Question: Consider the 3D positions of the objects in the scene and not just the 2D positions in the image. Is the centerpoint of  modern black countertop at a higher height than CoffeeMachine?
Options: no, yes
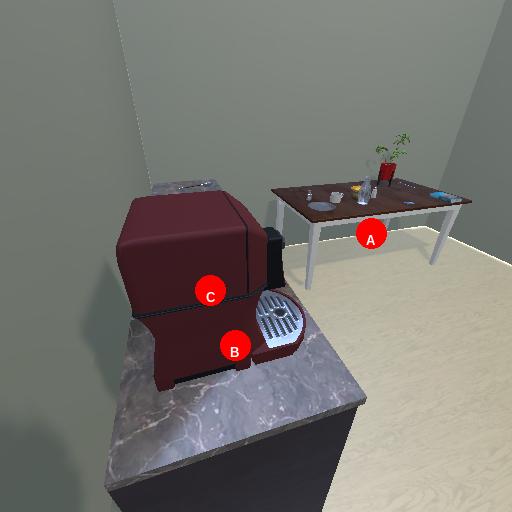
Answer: no